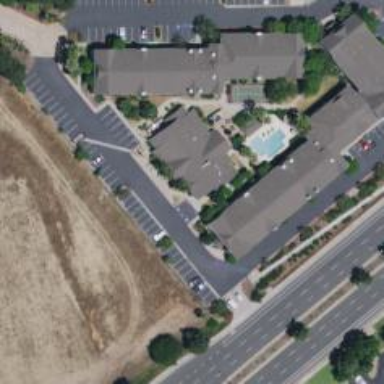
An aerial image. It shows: Hotel with parking amenities available.